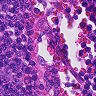
Metastatic tissue present: no